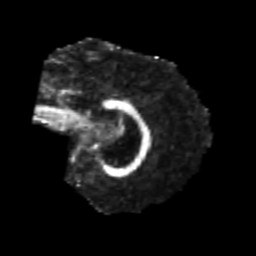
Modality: FA
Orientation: sagittal
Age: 24
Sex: female
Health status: healthy
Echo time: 0.074 s